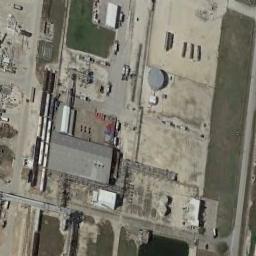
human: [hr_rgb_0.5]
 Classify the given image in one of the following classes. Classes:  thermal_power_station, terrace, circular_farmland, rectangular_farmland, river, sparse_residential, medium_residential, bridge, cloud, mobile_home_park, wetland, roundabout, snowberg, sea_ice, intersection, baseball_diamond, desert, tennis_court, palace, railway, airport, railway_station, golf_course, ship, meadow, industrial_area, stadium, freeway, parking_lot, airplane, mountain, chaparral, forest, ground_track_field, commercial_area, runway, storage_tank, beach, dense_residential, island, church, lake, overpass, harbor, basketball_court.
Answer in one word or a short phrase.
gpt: industrial_area